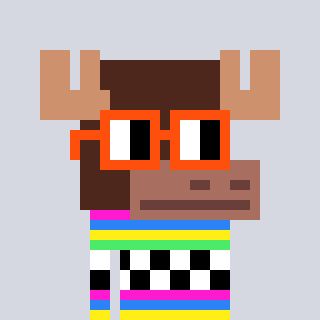
a pixel art character with square orange glasses, a moose-shaped head and a darkbrown-colored body on a cool background